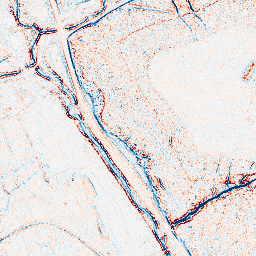
Category: edge_preserving
Decomposition family: bilateral
Decomposition parameters: d: 5
sigma_color: 25
sigma_space: 25
Upsampling method: quadratic
Upsampling parameters: scale: 2
Upsampling scale: 2